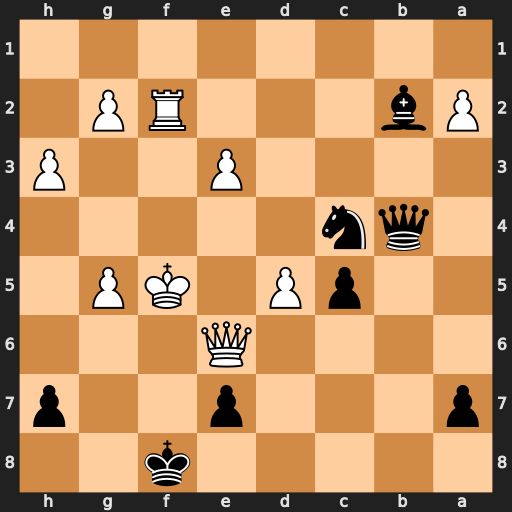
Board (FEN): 5k2/p3p2p/4Q3/2pP1KP1/1qn5/4P2P/Pb3RP1/8
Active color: b
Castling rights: -
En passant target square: -
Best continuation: Nd6+ Qxd6 exd6